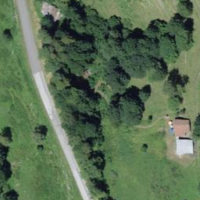
EUNIS habitat code: 52
Species observed at this site:
Rubus saxatilis